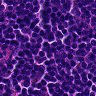
Metastatic tissue present: no